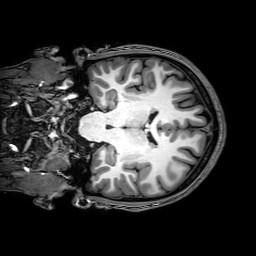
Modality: T1w
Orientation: coronal
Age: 22
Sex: male
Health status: healthy
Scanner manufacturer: philips
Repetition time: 0.008206 s
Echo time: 0.00376 s